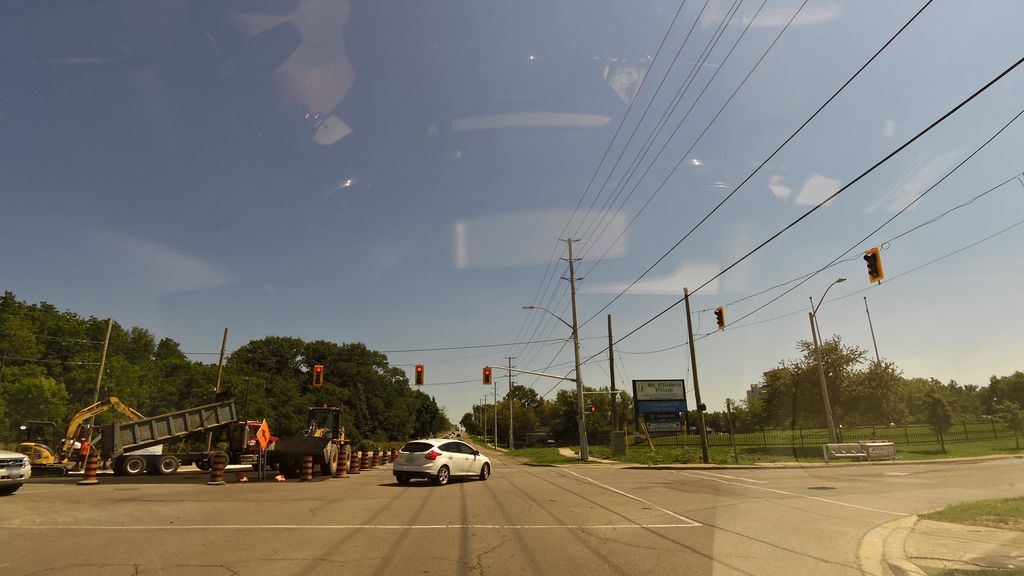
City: hamilton